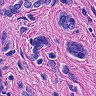
Metastatic tissue present: yes